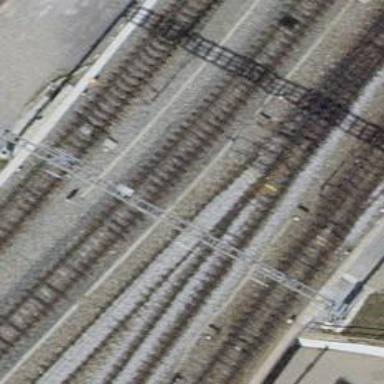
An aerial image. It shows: Railway bridge with electrified contact line. This bridge is part of railway siding.